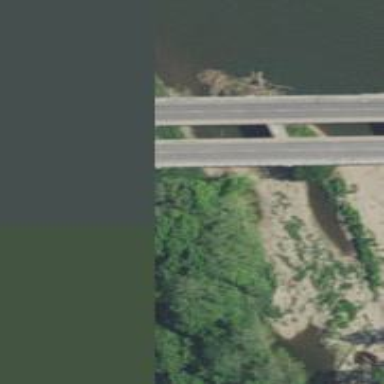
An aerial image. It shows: Bent bridge.